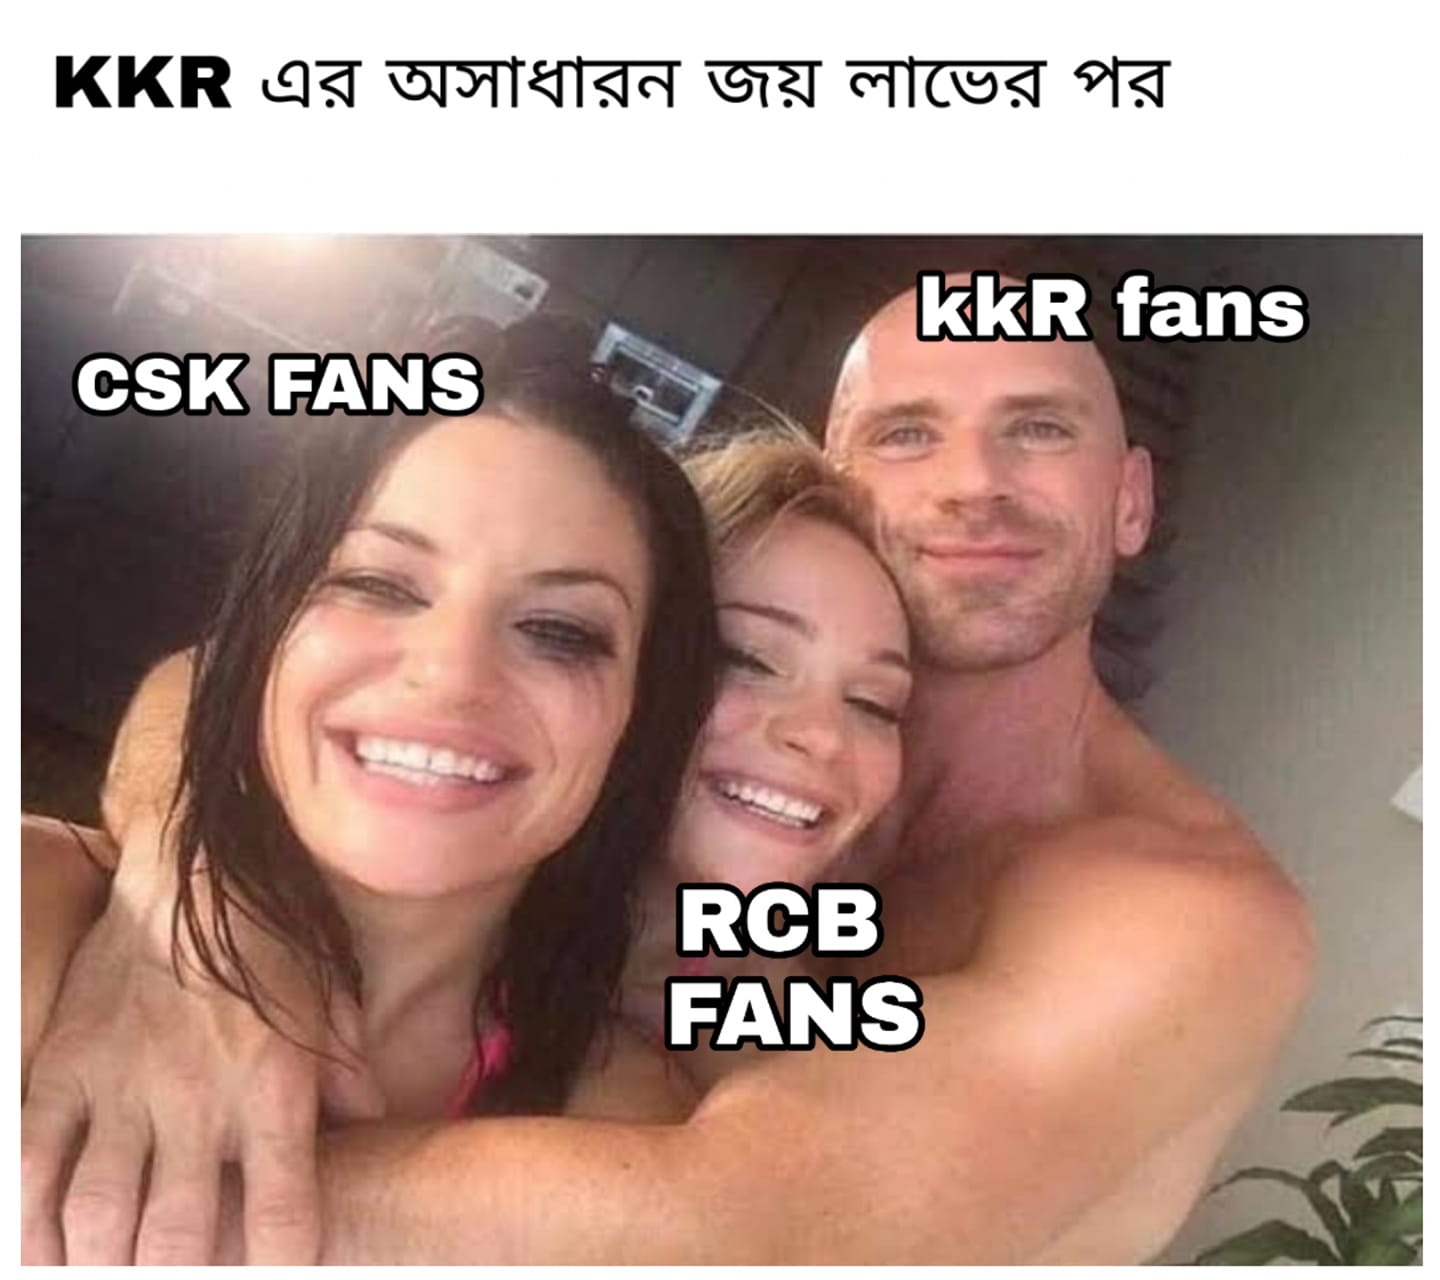
Caption: KKR এর অসাধারন জয় লাভের পর   CSK FANS   KKR FANS    RCB FANS
Label: hate